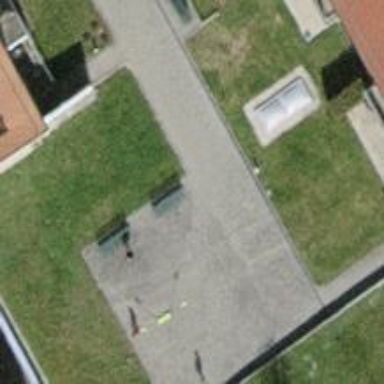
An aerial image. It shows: Kiosk.